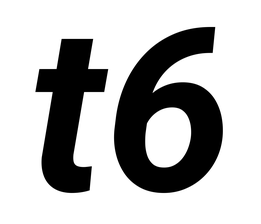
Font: Roboto-Italic_Bold_Italic